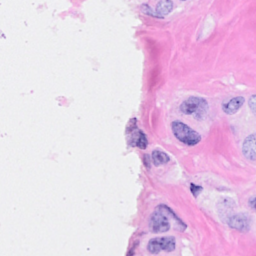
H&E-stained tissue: Breast